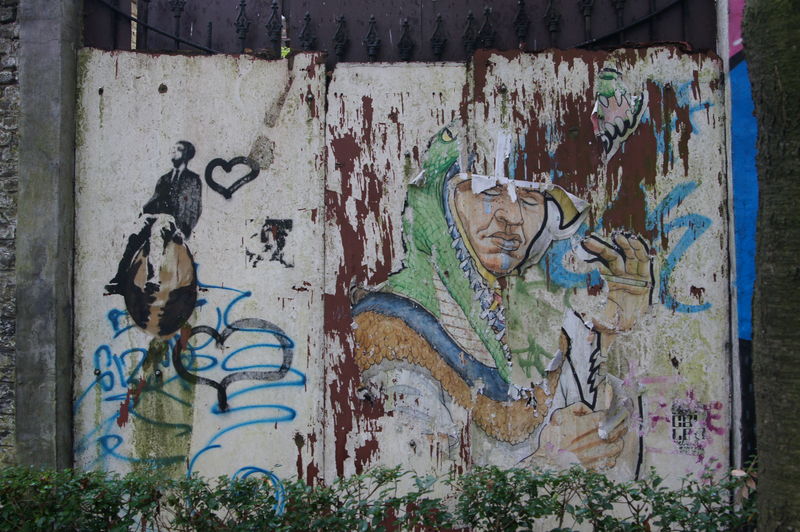
Titel: Crocodile Man
Standort: Ghent
Schlagwörter: mann, bunt, frau, anzug, wand, farben, herz, grafitti, spray, graffitti, bansky, murales